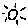
Label: sun